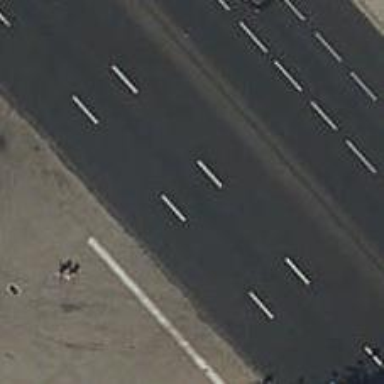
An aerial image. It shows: Primary road with asphalt surface.